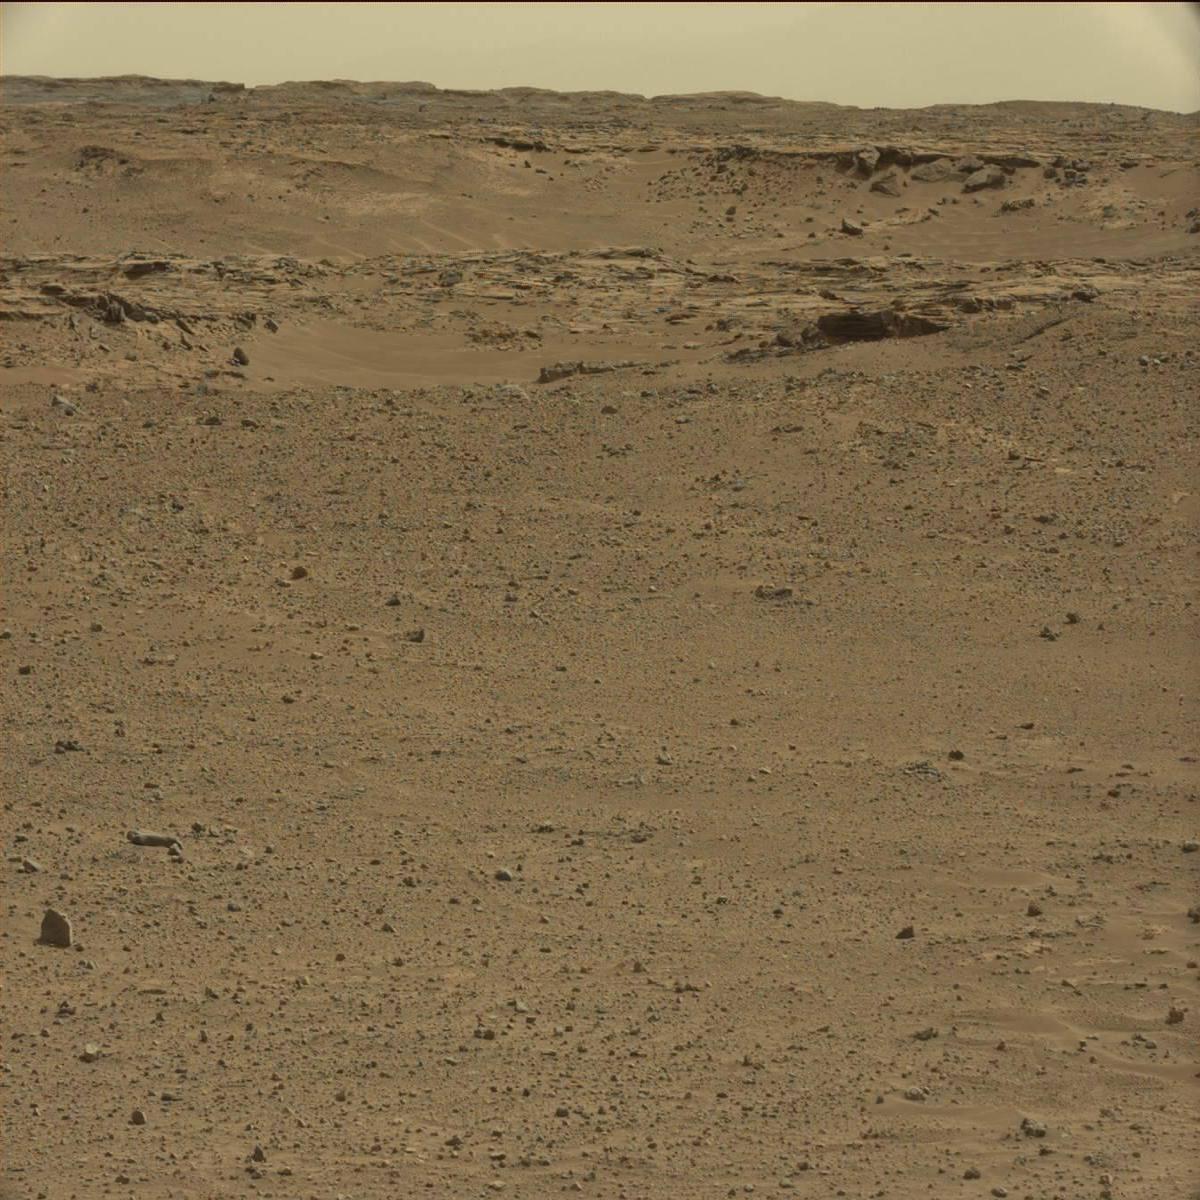
Terrain classes present: Bedrock, Ridge, Sand / Soil, Sky